Question: I'm trying to use MagicalRecord with a data model in a static library.
When I just call
'''
[MagicalRecord setupCoreDataStackWithAutoMigratingSqliteStoreNamed:@"db.sqlite"];
'''
in the library, it doesn't seem to load the data model. A call to
'''
[TheObject MR_createEntity];
'''
will throw an exception:
'''
could not locate an entity named 'TheObject' in this model.'
'''
How do I load the model I want to use?
An overview of the project layout:

I figure MR tries to load the model from the main bundle by default?
'''
[MagicalRecord setDefaultModelNamed:@"TheModel.xcdatamodeld"];
'''
will also not find it.
And if I try to copy the library's model resource file into the main project, Xcode complains by crashing.
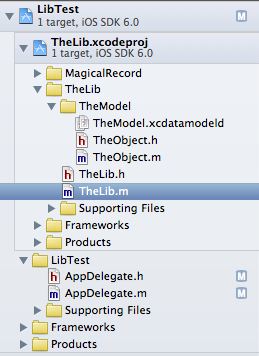
Answer: building the static library produced a compiled .mom file for the data model. (open the lib's Products group, right click the compiled lib, show in Finder)
this file can be added to the main project's resources, making it available in the main bundle.